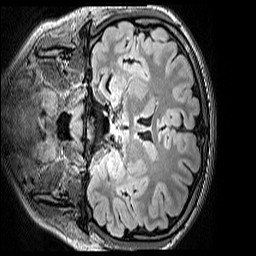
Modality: FLAIR
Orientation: coronal
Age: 12
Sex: female
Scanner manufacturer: siemens
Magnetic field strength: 3 T
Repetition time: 5 s
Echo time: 0.388 s